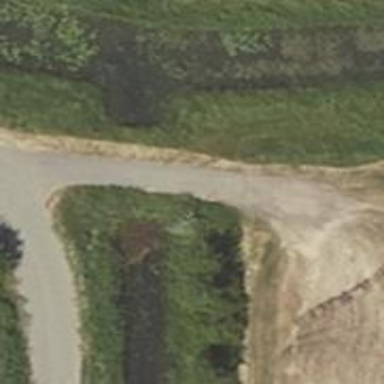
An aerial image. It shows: Concrete driveway designated as service road.